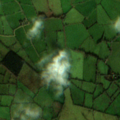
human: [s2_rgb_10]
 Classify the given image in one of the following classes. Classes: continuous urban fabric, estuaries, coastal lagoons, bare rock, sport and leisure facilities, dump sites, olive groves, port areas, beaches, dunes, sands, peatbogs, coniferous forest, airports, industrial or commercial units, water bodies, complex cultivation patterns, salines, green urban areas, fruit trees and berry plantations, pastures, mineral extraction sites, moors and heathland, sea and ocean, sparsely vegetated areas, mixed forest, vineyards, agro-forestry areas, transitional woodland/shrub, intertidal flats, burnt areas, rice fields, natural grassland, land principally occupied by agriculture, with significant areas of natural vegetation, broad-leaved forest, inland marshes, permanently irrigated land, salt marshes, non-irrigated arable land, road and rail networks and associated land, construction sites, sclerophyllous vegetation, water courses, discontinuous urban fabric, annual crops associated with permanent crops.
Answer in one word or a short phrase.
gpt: pastures